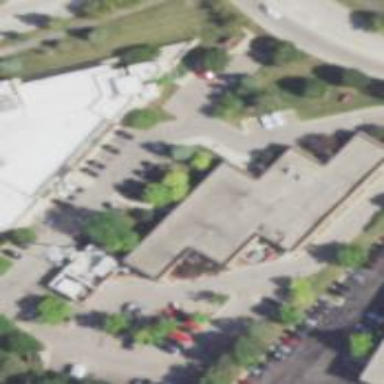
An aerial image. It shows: Public building designated as police station.